Question: please help me arrange these 3 buttons horizontally like this photoshopped image:

Please take a look at the code <URL>.
CSS:
'''
a.facebookbt {
background: url(http://i1068.photobucket.com/albums/u445/neobx/bonus5.png) no-repeat 0 0;
width: 132px;
height: 52px;
display: block;
}
a.facebookbt:hover { background-position: 0 -52px; }
a.facebookbt:active { background-position: 0 -104px; }
a.twitterbt {
background: url(http://i1068.photobucket.com/albums/u445/neobx/bonus5.png) no-repeat -132px 0;
width: 132px;
height: 52px;
display: block;
}
a.twitterbt:hover { background-position: -132px -52px; }
a.twitterbt:active { background-position: -132px -104px; }
a.abpbt {
background: url(http://i1068.photobucket.com/albums/u445/neobx/bonus5.png) no-repeat -265px 0;
width: 286px;
height: 50px;
display: block;
}
a.abpbt:hover { background-position: -265px -52px; }
a.abpbt:active { background-position: -265px -104px; }
'''
HTML:
'''
<a class="facebookbt" href="javascript:;"></a>
<a class="twitterbt" href="javascript:;"></a>
<a class="abpbt" href="javascript:;"></a>
'''
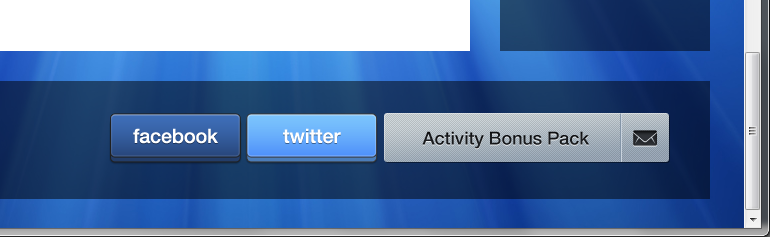
Answer: '''
a { float:right; margin-left: 5px;}
'''
and change the html markup to this way:
'''
<a class="abpbt" href="javascript:;"></a>
<a class="twitterbt" href="javascript:;"></a>
<a class="facebookbt" href="javascript:;"></a>
'''
This way the layout will be , and like in your screenshot.
: <URL>